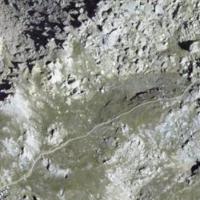
EUNIS habitat code: 31
Species observed at this site:
Ranunculus glacialis